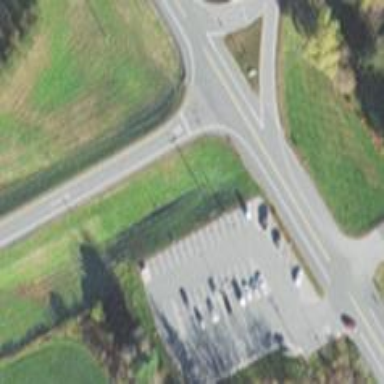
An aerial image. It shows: Paved parking area with park and ride facility available.